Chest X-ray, AP view. Patient: 72 years old, sex M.
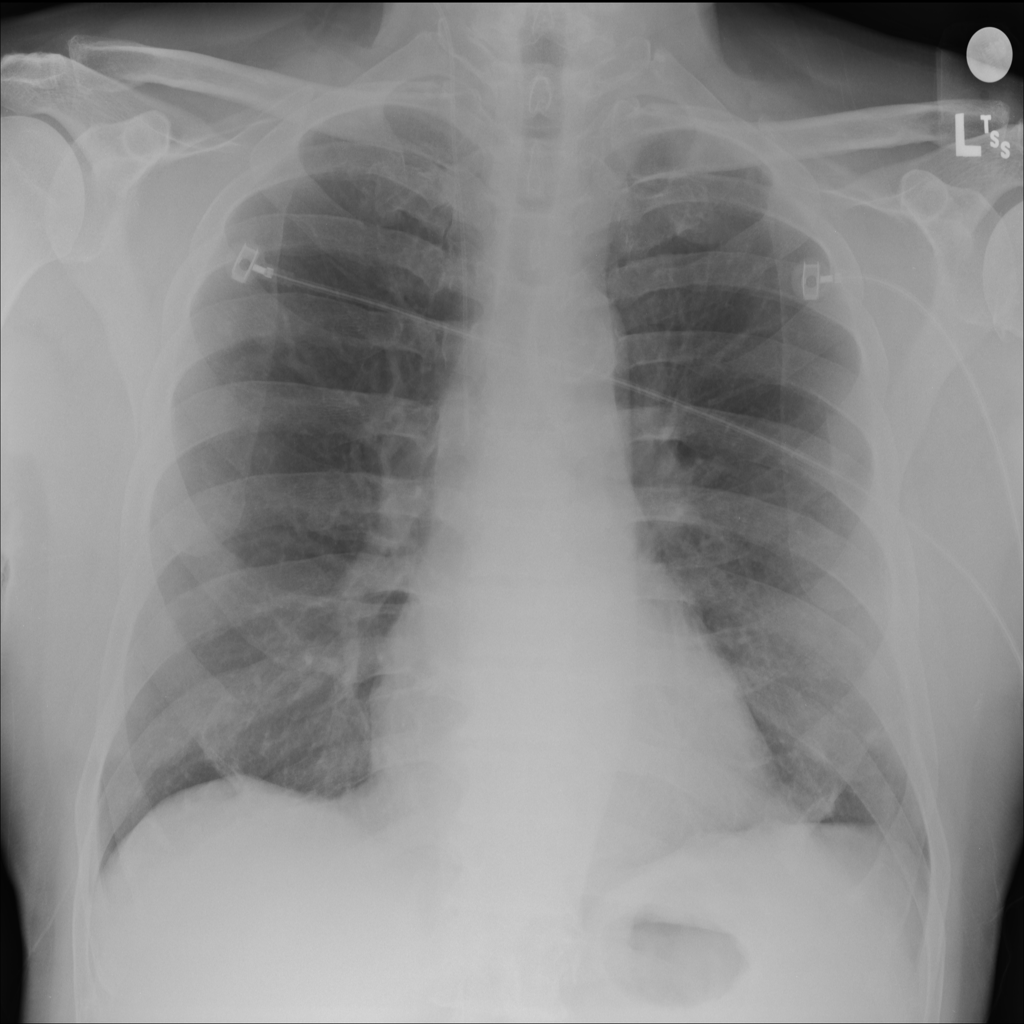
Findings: No Finding